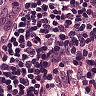
Metastatic tissue present: no